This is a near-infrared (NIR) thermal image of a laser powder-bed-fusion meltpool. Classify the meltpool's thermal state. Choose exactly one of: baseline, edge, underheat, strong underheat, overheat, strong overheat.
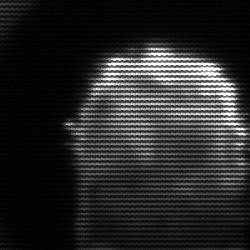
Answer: baseline